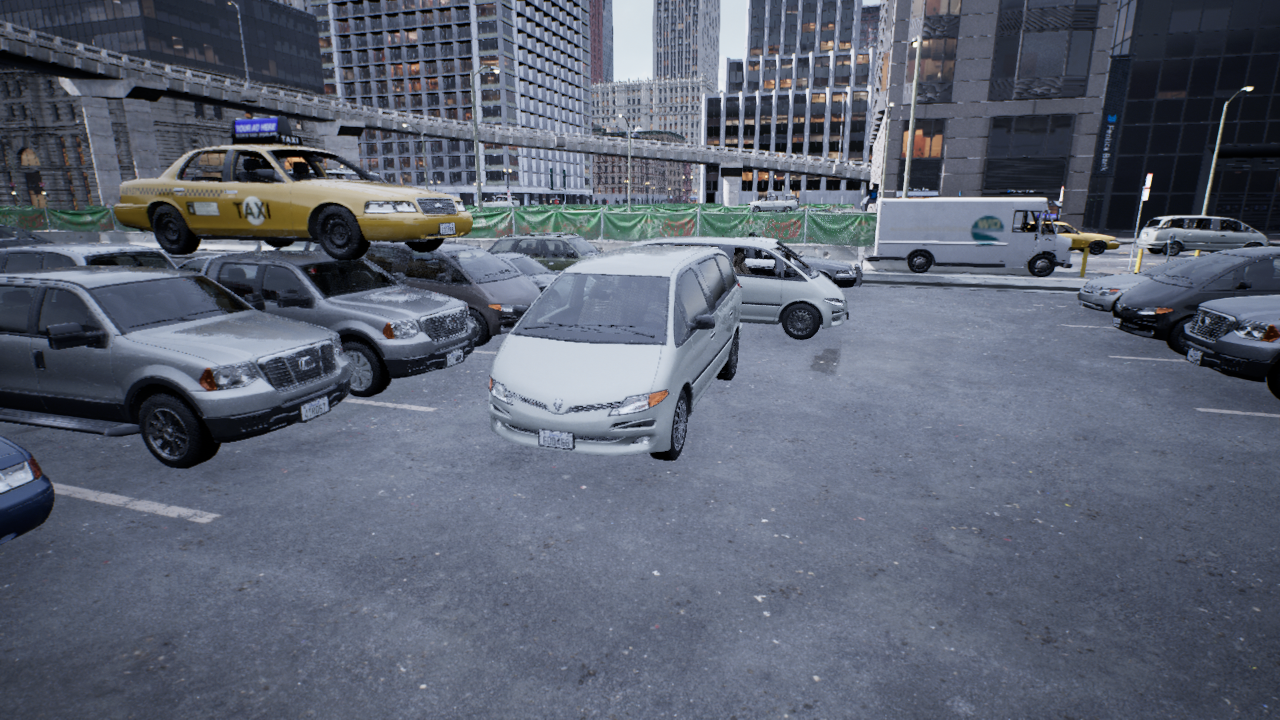
Venue: arterial
Lighting: overcast
Vehicle rig: minivan